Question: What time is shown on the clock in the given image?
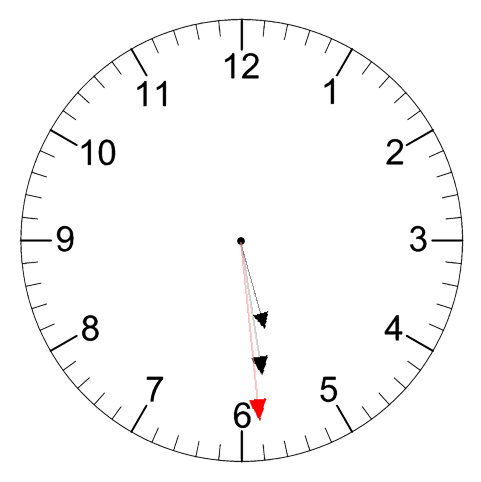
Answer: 05:28:29